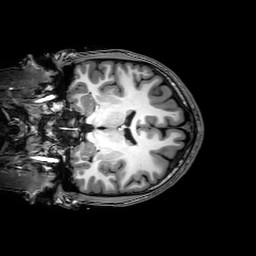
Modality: T1w
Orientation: coronal
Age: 24
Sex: male
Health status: healthy
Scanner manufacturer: philips
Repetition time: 0.008176 s
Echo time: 0.00374 s